Interaction volume radius: 5 \u00c5
Interaction volume height: 25 \u00c5
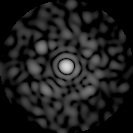
Disorder parameter: 0.8596